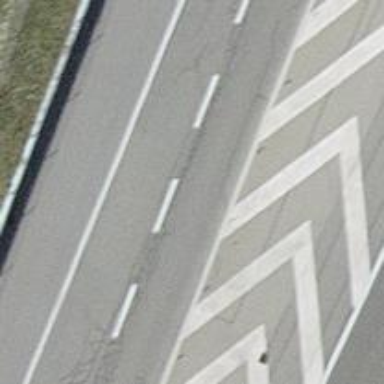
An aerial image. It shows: Asphalt motorway link.